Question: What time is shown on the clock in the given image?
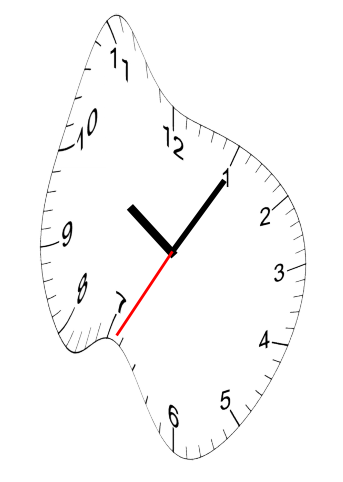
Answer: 10:05:35